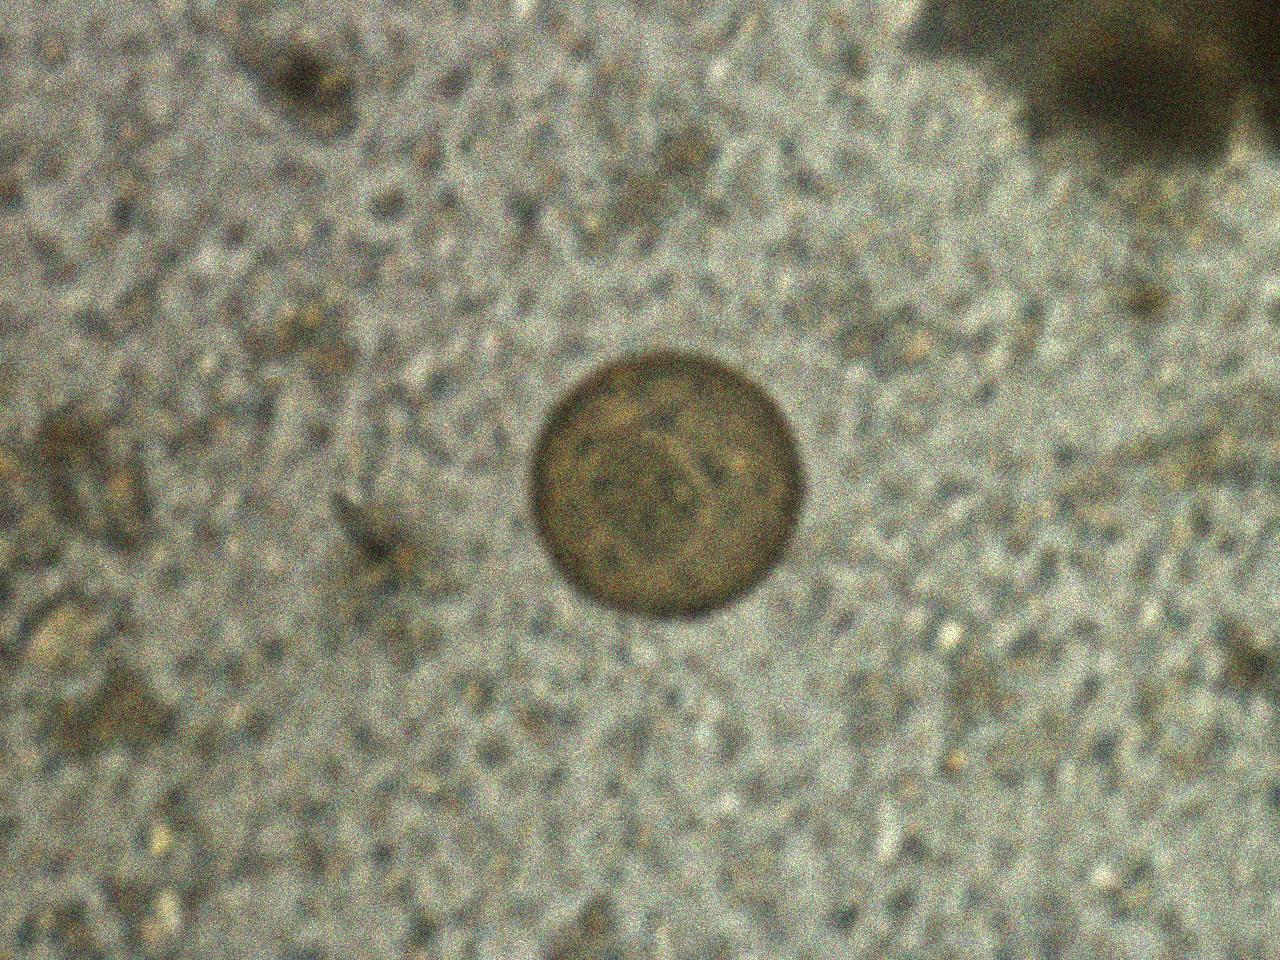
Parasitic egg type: Hymenolepis diminuta